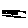
Label: car